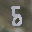
Label: 5